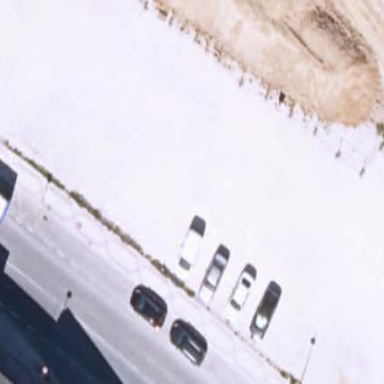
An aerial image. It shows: Parking area with ground surface.